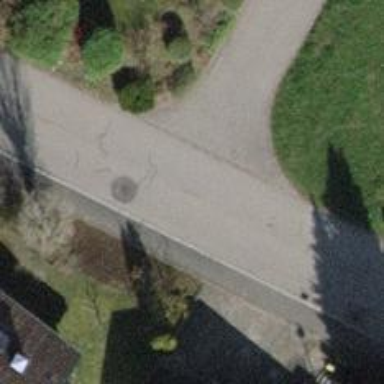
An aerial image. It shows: Kerb serving as barrier.